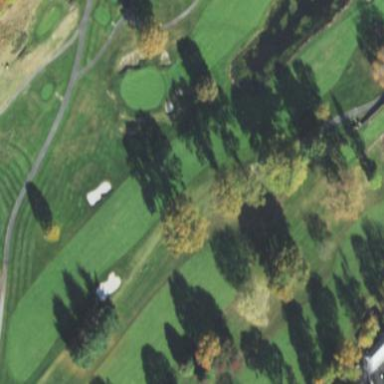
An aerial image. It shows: Grassy area designated as golf fairway.